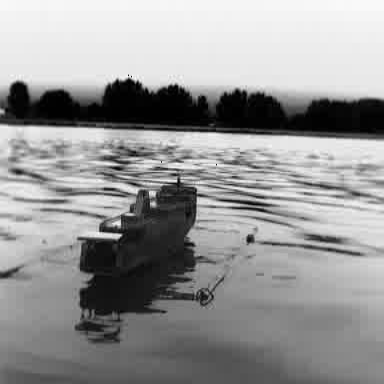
There is a container_ship in the infrared image.